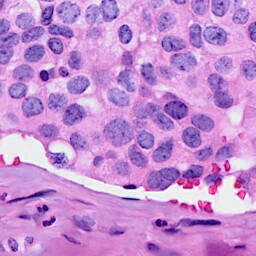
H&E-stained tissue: Breast